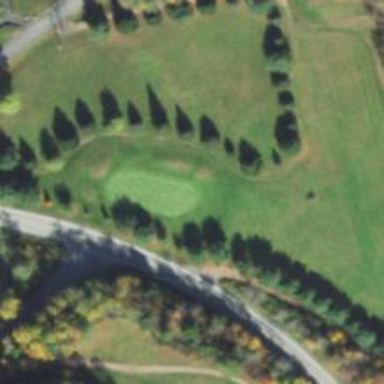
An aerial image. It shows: View of golf hole.